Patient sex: F
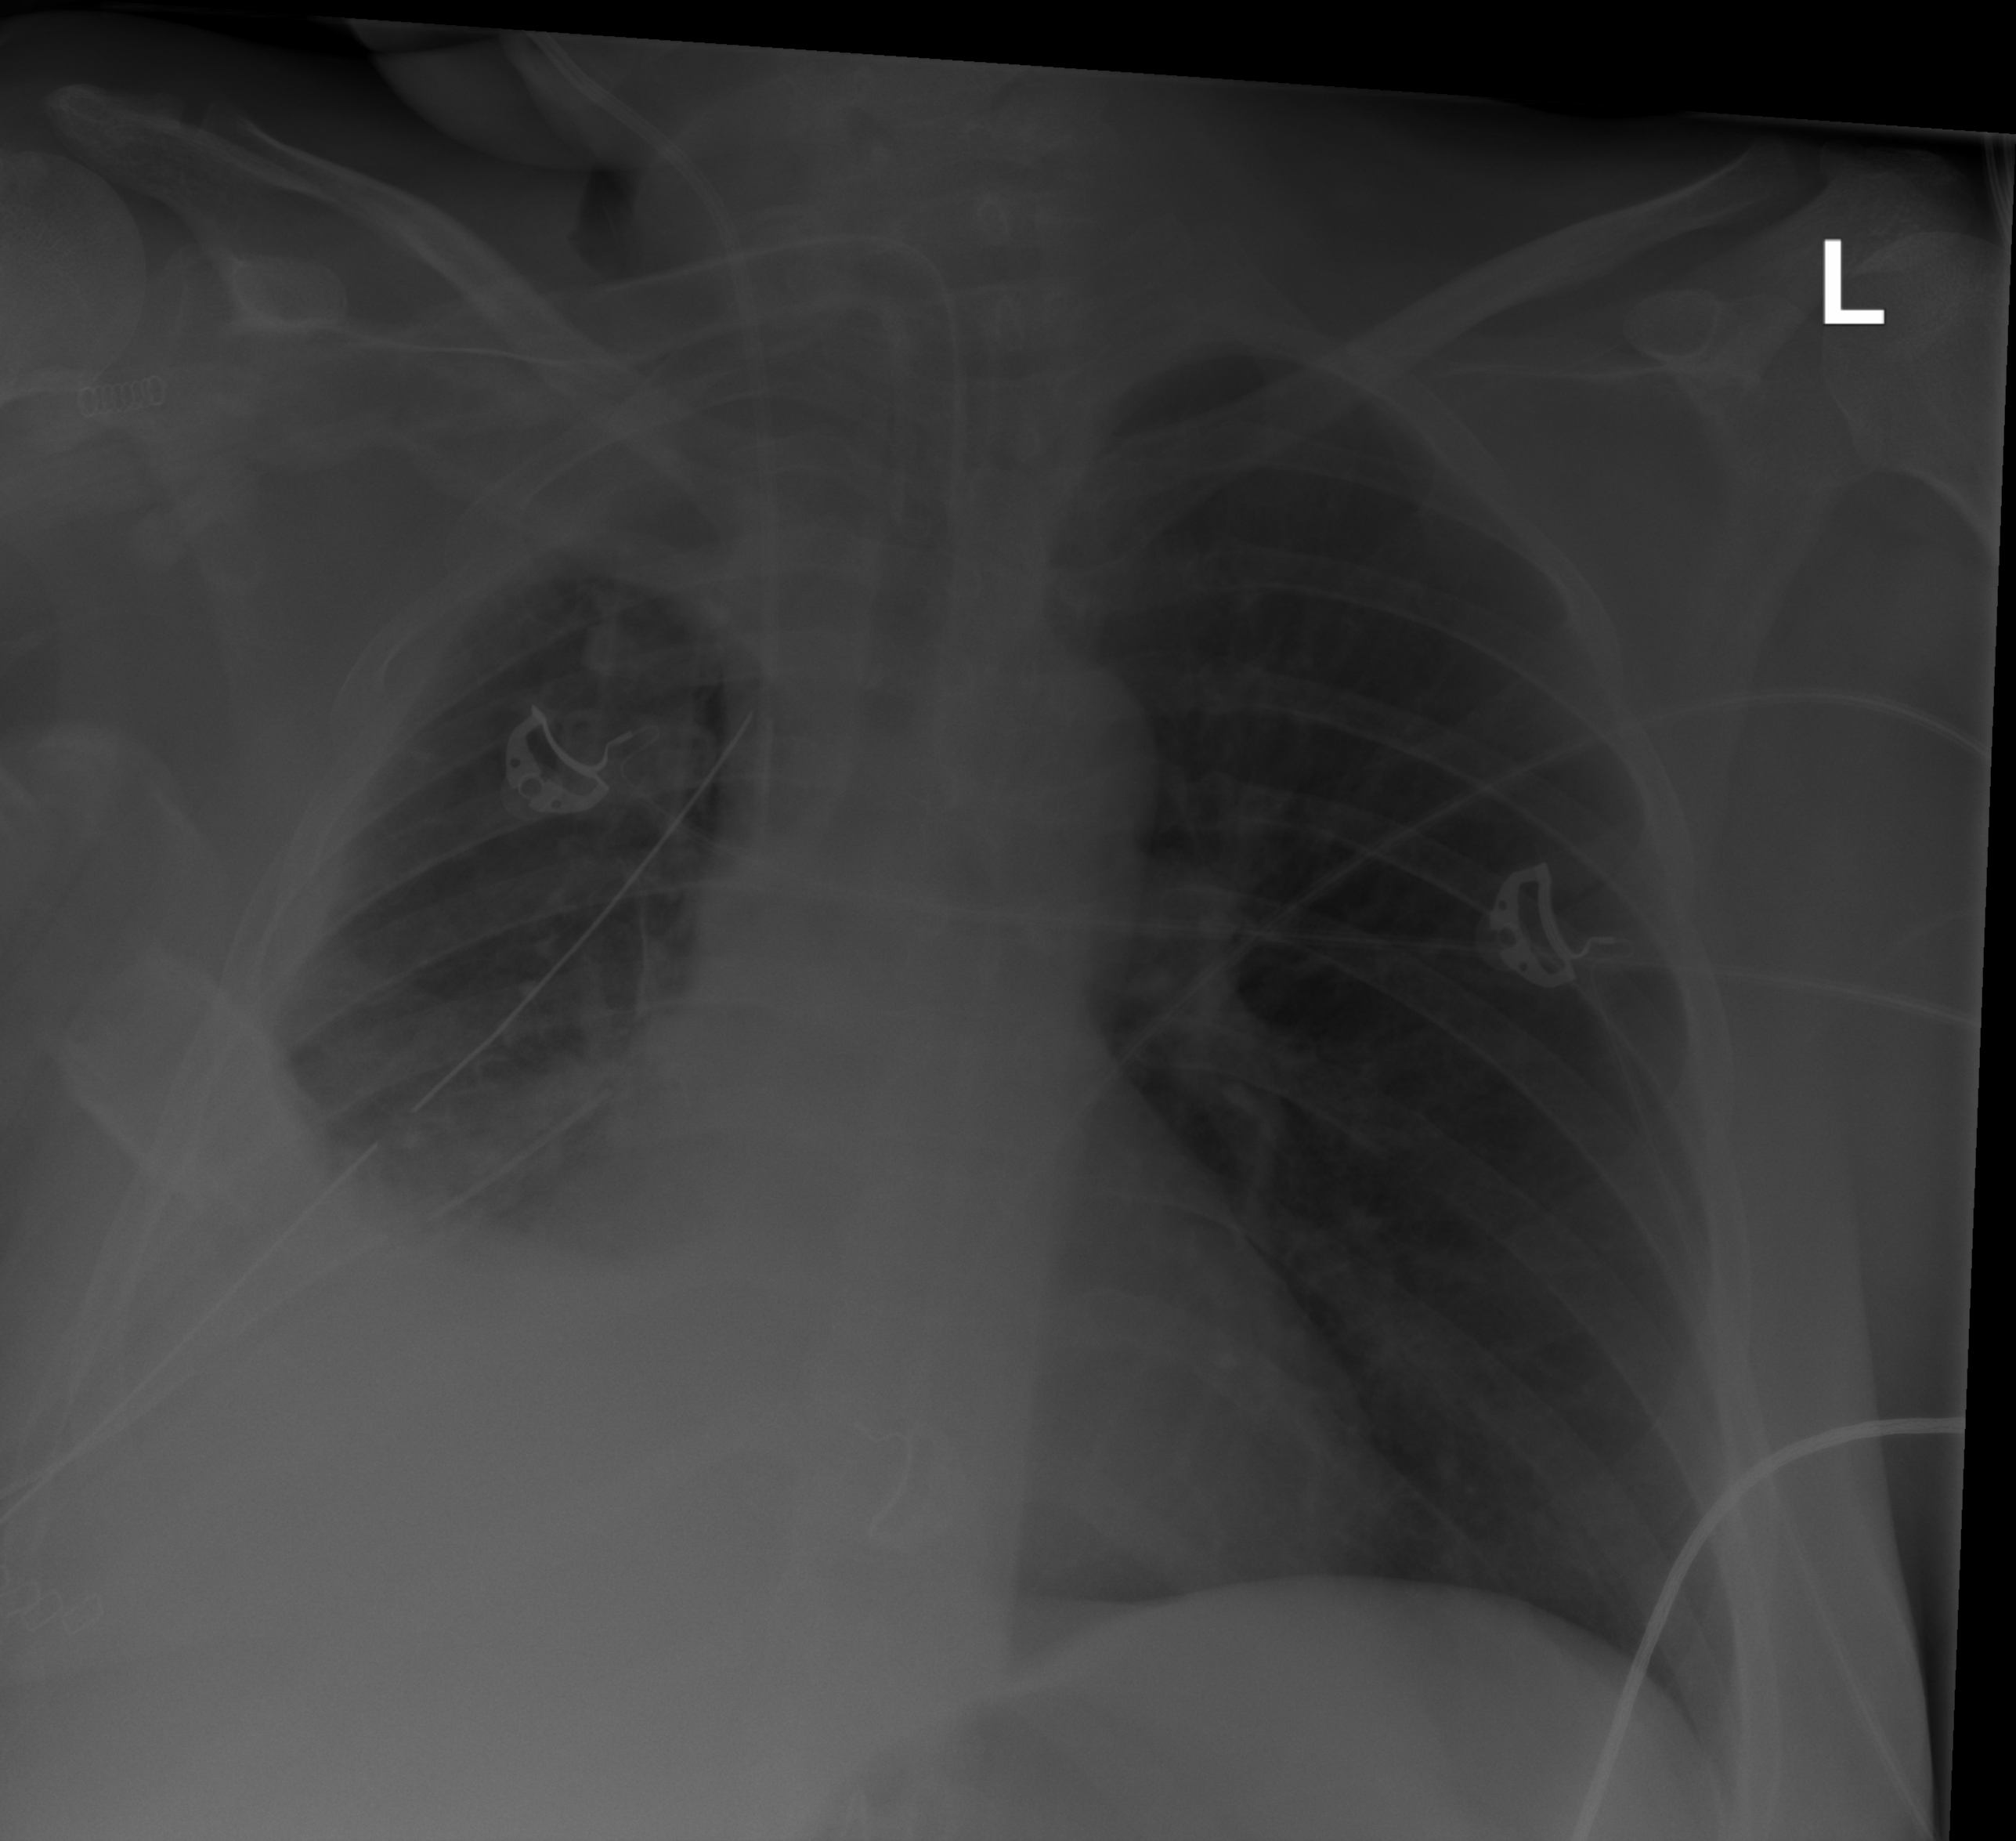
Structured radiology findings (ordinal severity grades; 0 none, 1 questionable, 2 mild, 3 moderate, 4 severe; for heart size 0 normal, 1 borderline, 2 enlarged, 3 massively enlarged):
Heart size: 2
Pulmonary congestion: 0
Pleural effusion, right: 3
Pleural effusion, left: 0
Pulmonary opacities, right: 0
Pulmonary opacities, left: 0
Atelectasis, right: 3
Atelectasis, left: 0